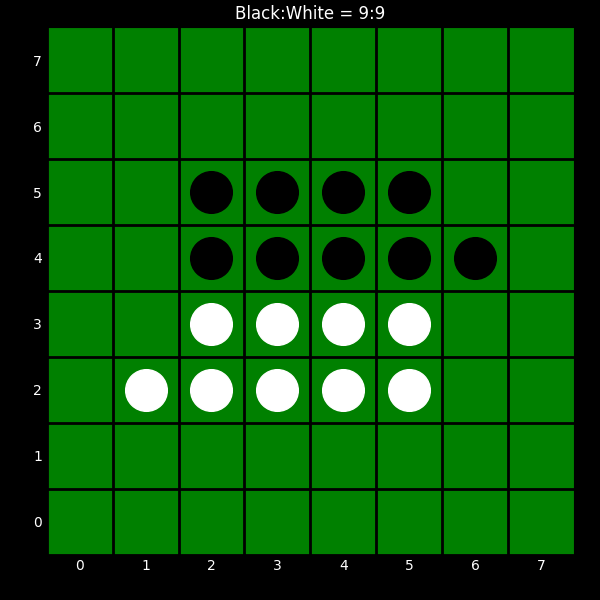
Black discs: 9
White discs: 9